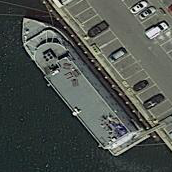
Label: civil